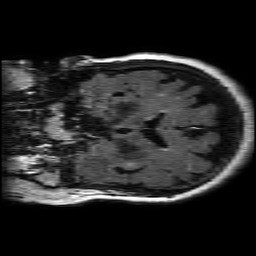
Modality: FLAIR
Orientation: coronal
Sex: female
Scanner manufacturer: philips
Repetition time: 11 s
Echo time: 0.125 s